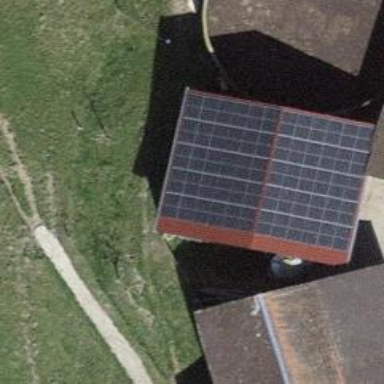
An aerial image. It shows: Solar photovoltaic panel generator.